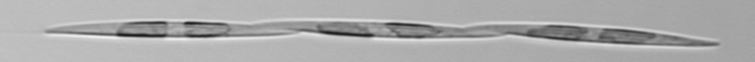
Label: Pseudo-nitzschia